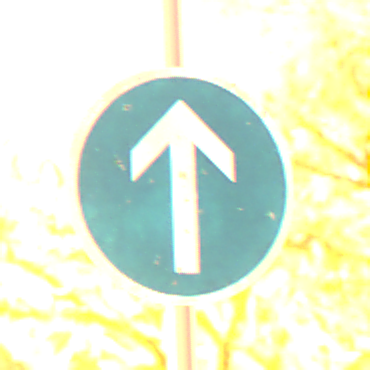
Verkehrszeichen: VorgeschriebeneFahrtrichtungGeradeaus
Umgebung: Outdoor, Suburban
Tageszeit: Night
Wetter: Clear
Licht: Artificial
Jahreszeit: NotSpecified
Kontrast: HighContrast